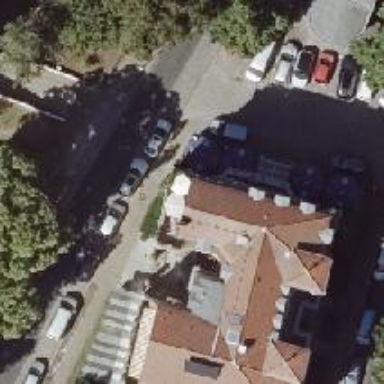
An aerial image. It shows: Restaurant.